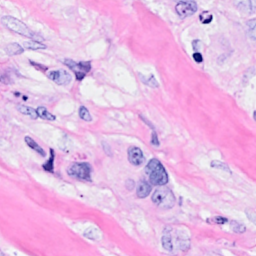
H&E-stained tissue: Breast